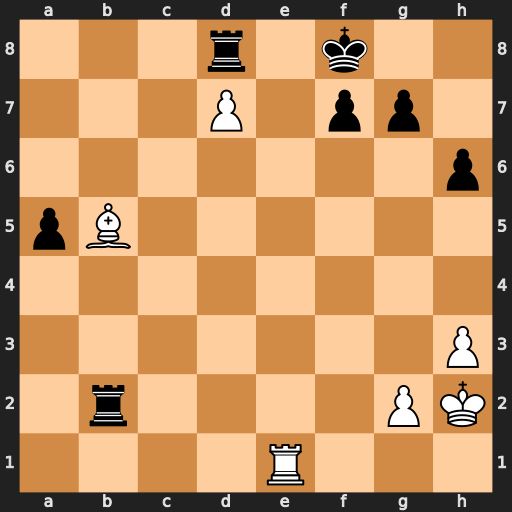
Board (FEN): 3r1k2/3P1pp1/7p/pB6/8/7P/1r4PK/4R3
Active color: w
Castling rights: -
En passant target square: -
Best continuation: Re8+ Rxe8 dxe8=Q#